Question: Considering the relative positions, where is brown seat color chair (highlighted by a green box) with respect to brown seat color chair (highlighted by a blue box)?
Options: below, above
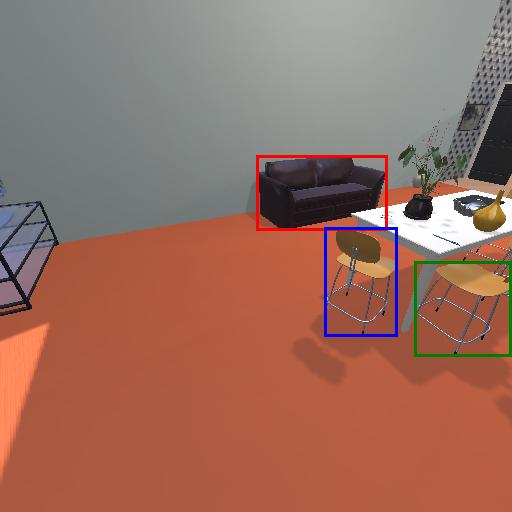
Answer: below